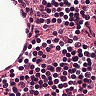
Metastatic tissue present: no